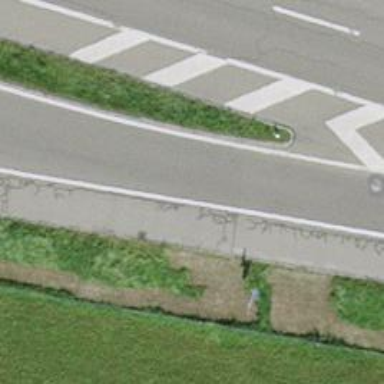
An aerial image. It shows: Asphalt motorway link.